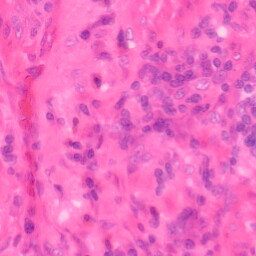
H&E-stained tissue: Colon